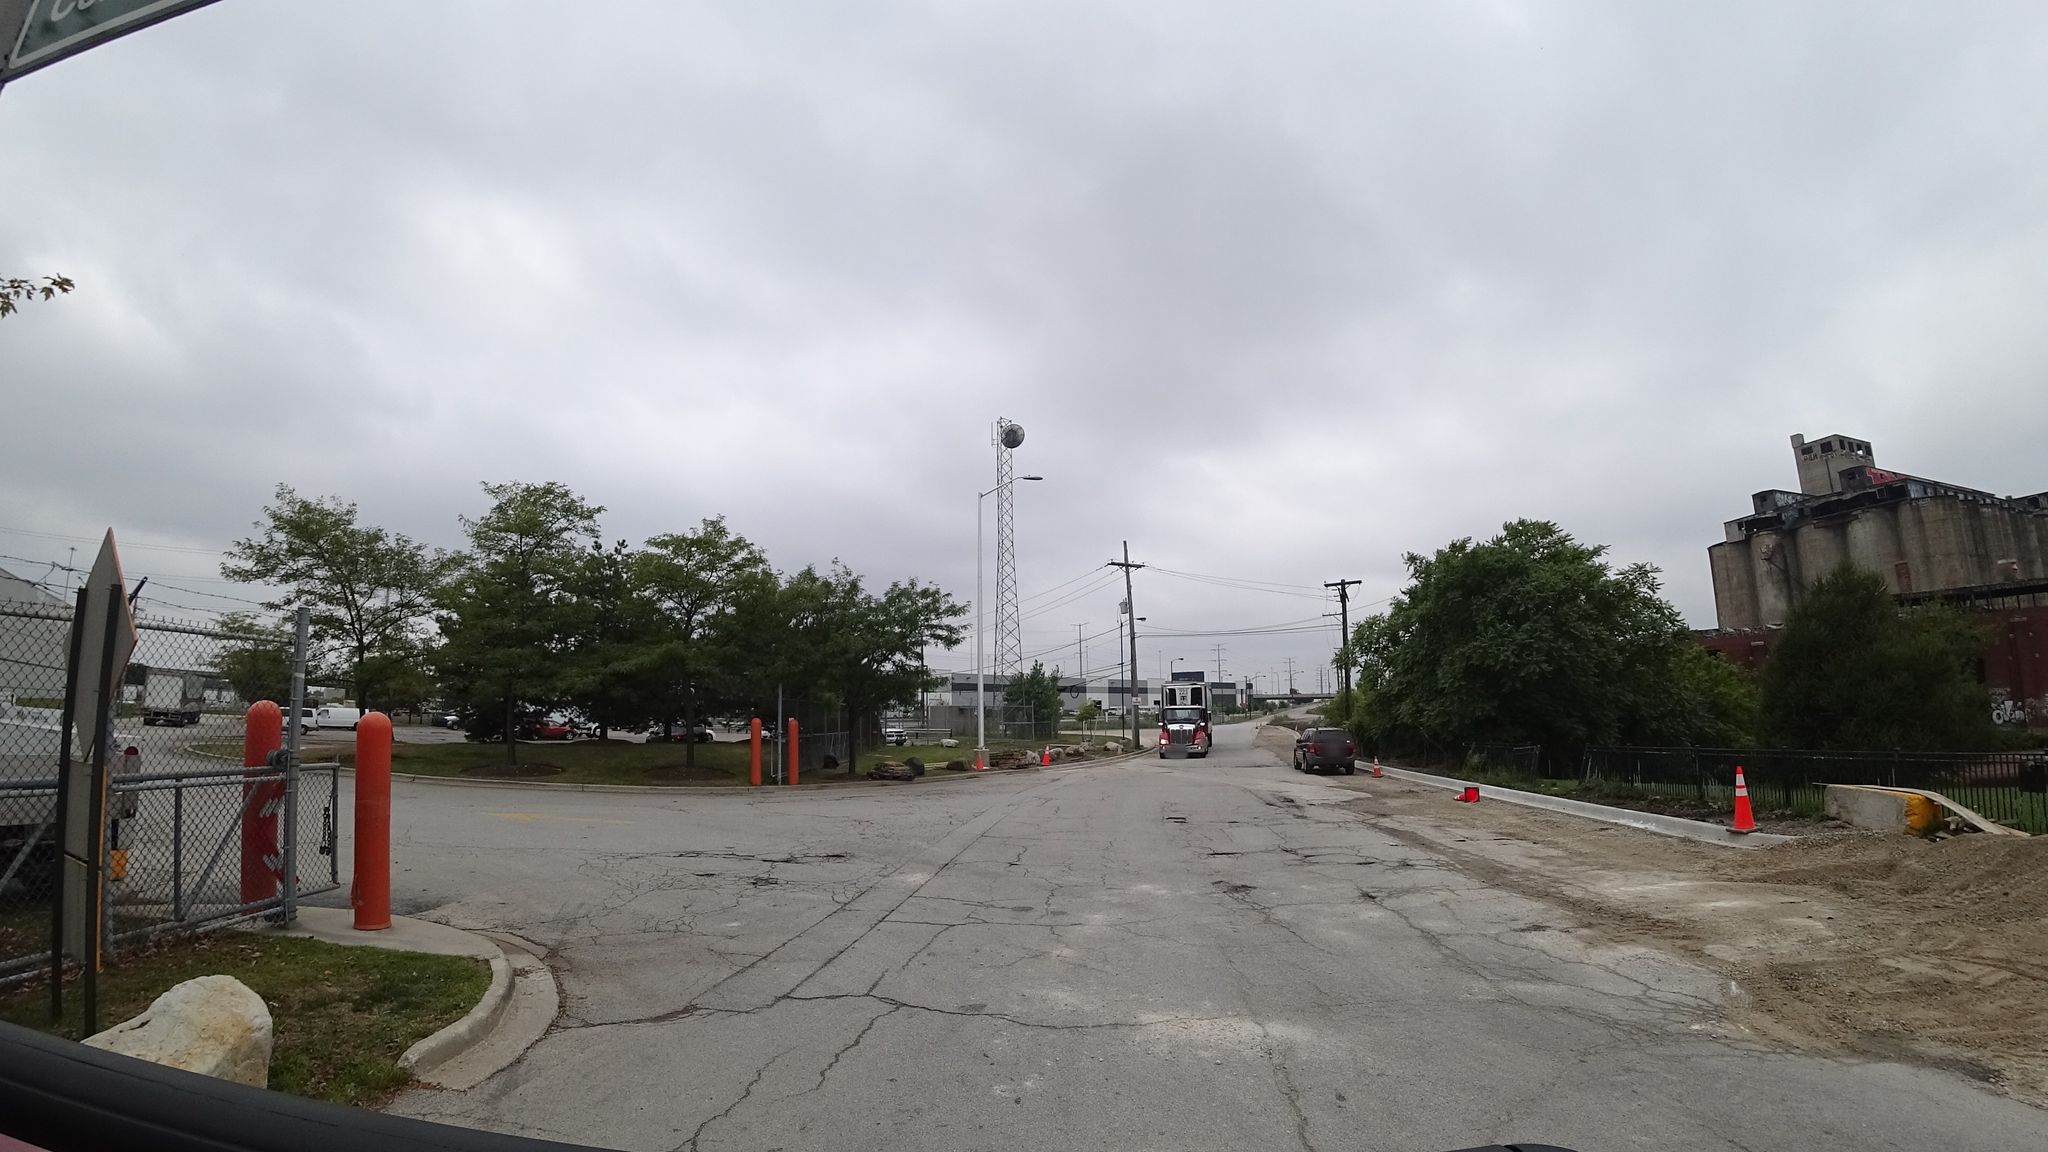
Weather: cloudy
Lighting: day
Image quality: good
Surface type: driving surface
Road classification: tertiary, footway
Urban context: urban centre
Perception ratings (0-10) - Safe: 2.17, Lively: 2.85, Beautiful: 2.3, Boring: 3.29, Depressing: 4.94, Wealthy: 1.32